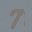
Label: 7